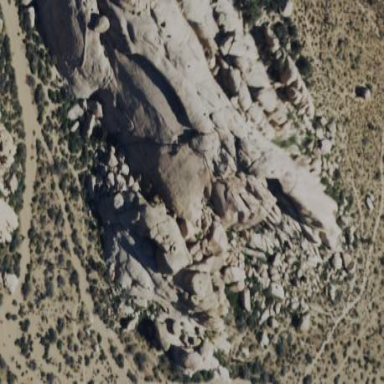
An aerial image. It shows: Landscape of bare rock.